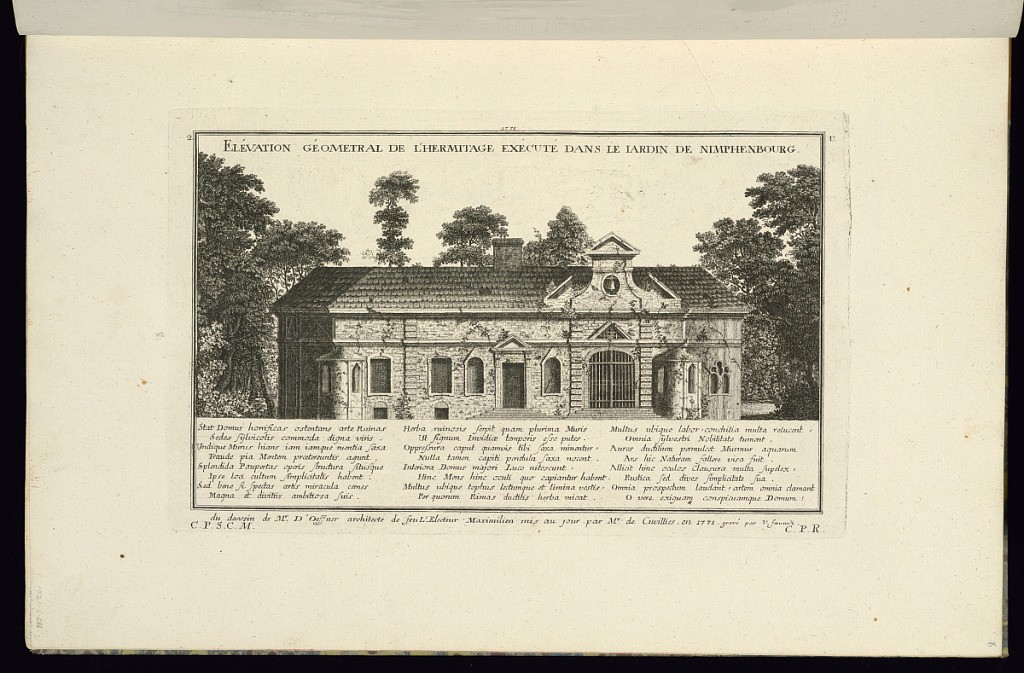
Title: ELÉVATION GÉOMETRAL DE L’HERMITAGE EXÉCUTÉ DANS LE JARDIN DE NIMPHENBOURG
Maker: Joseph Effner, German, 1687 – 1745
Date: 1771
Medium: Engraving and etching on paper
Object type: Print
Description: Architectural elevation of the Hermitage, a garden building in the Palace of Nymphenburg, Munich. The building is set within a landscape, surrounded by trees with an inscription in Latin lettered below. The façade includes a broken pediment with a bell. The plate is titled, signed, dated and numbered.